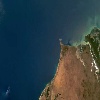
Label: water